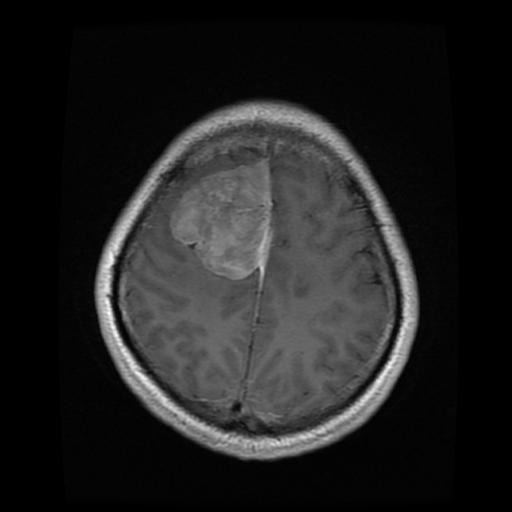
Label: meningioma